Interaction volume radius: 5 \u00c5
Interaction volume height: 10 \u00c5
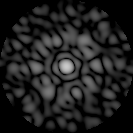
Disorder parameter: 0.7631